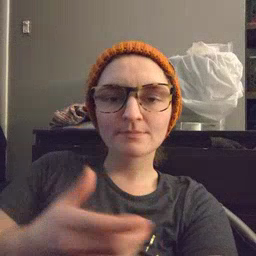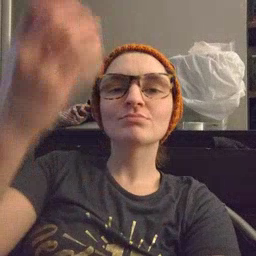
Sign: giraffe